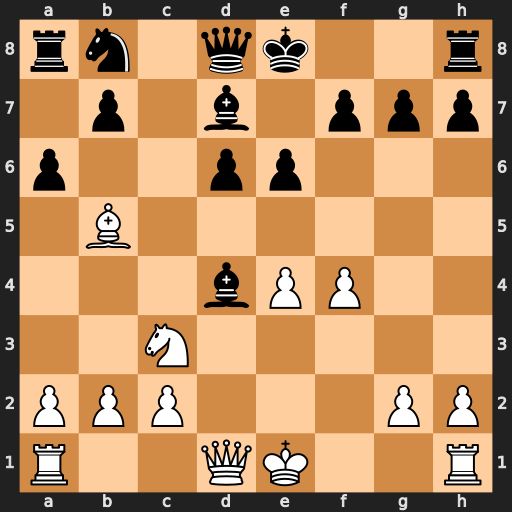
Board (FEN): rn1qk2r/1p1b1ppp/p2pp3/1B6/3bPP2/2N5/PPP3PP/R2QK2R
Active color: w
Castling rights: KQkq
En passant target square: -
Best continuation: Bxd7+ Nxd7 Qxd4